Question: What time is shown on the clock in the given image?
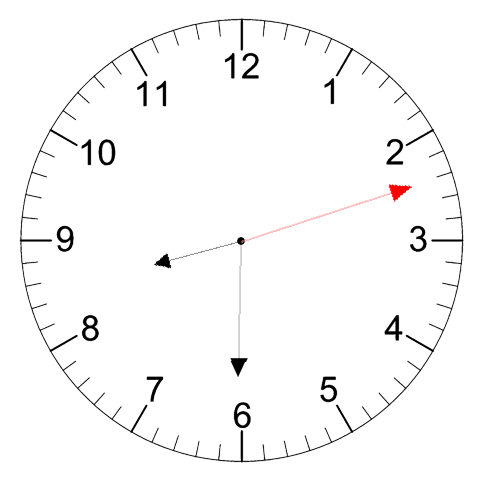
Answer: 08:30:12